Question: Having recently signed up for a 50GB <URL> I went to upload my pc's photo collection. But, most of my directories contained sub-directories with files greater than the allowed single file upload limit of . So some preparation work was needed
I googled the problem expecting to see a 'robocopy' solution, but came across this intriguing looking 'powershell' script by <URL> instead. Building on my previously non-existent knowledge of 'powershell', I installed the requisite files, googled a little further, then bashed together the script below which worked on my basic testing.
I have a couple of questions before I run this on my precious actual files (backed up yes, but always cautious).
1. Any major issues with my approach below, can and should it be improved?
2. By chance on my testing I discovered that the script wont work on hidden folders - is this feature the best method to exclude specific directories (say 2013 and 2014) from the script beforehand, or can this be done directly in powershell?
'''
#Mention the path to search the files
$path = "c: emp"
##Find out the files greater than equal to below mentioned size
$size = 249MB
##Limit the number of rows
$limit = 10000
##Find out the specific extension file
$Extension = "*.*"
##script to find out the files based on the above input
get-ChildItem -path $path -recurse -ErrorAction "SilentlyContinue" -include $Extension | ? { $_.GetType().Name -eq "FileInfo" } | where-Object {$_.Length -gt $size} | Move-Item -Destination C:\misc
'''

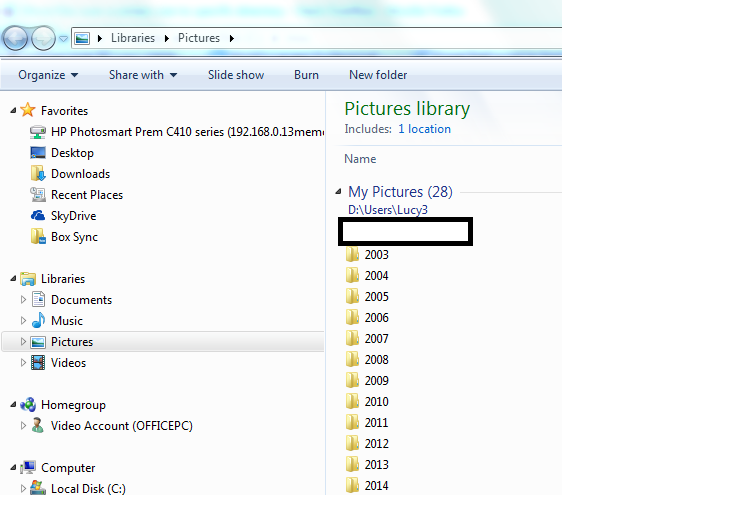
Answer: A few suggestions.
1. You need to pipe the results to Foreach-object so that you can move each file.
2. You can use -whatif to test the move operation.
3. I like to test by writing output to double check what I am doing
4. The common way of check if an object is a file or dir is to use .PSIsContainer
5. When using pipe you can go to the next line for readability. get-ChildItem $path -recurse -ErrorAction "SilentlyContinue" -include $Extension |
Where-Object { !($_.PSIsContainer) -and $_.Length -gt $size } |
ForEach-Object {
Write-Output "$($_.fullname) $($_.Length / 1Mb)"
Move-Item $_.fullname C:\misc -whatif
}